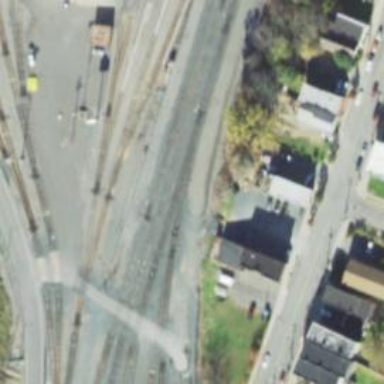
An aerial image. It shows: Site related to railway infrastructure.